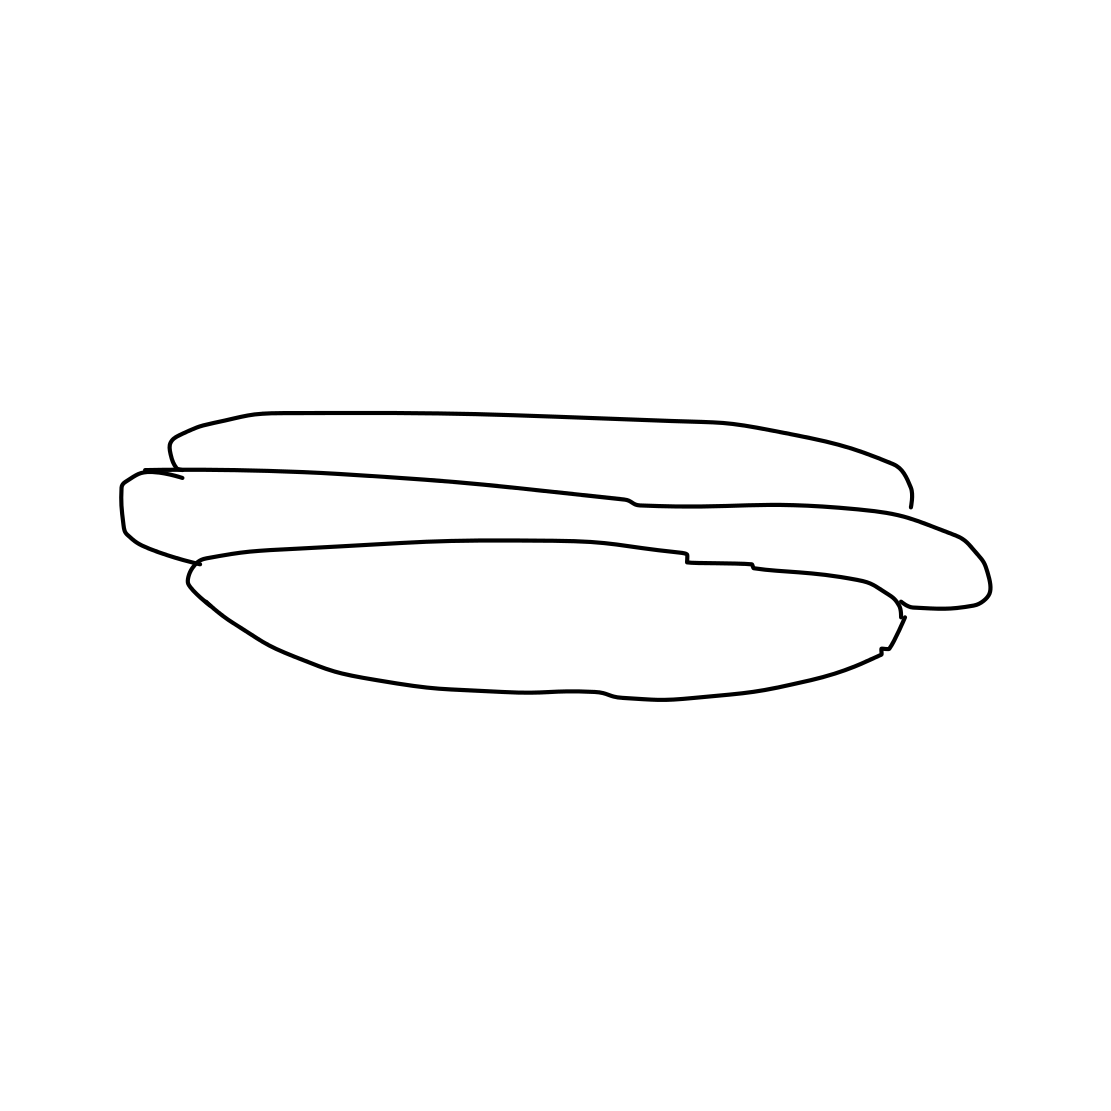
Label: hot-dog